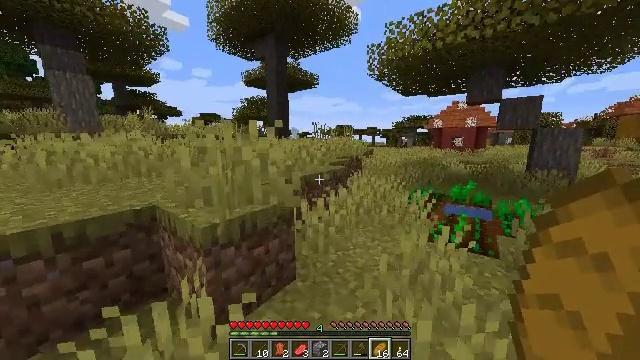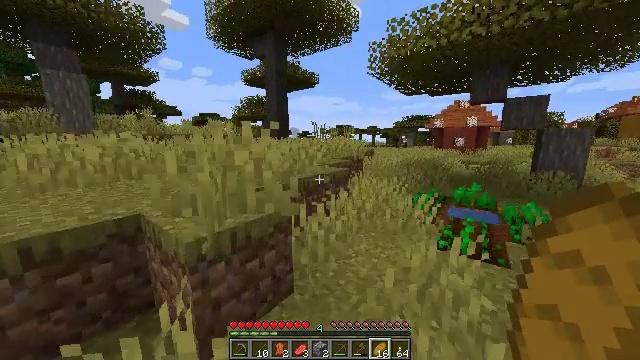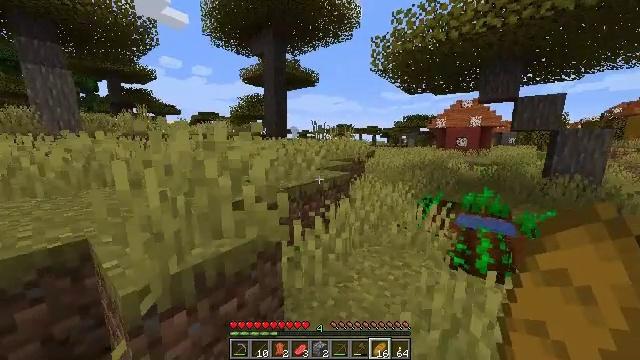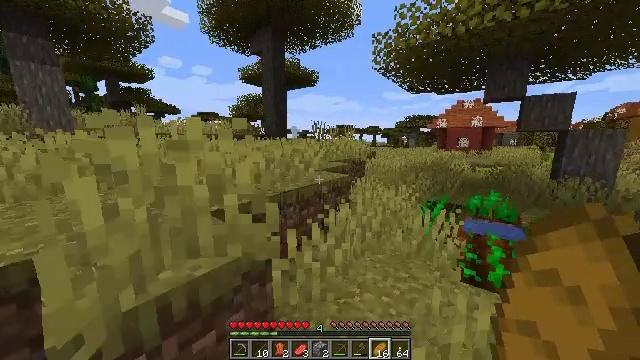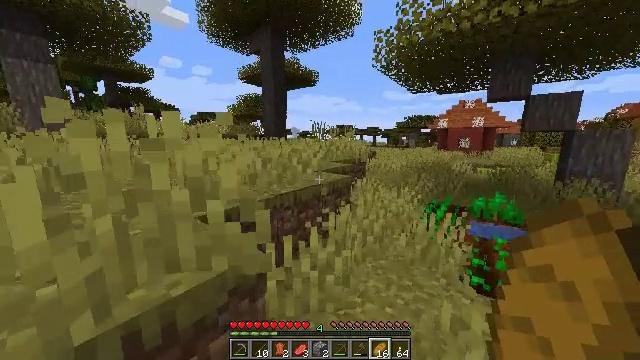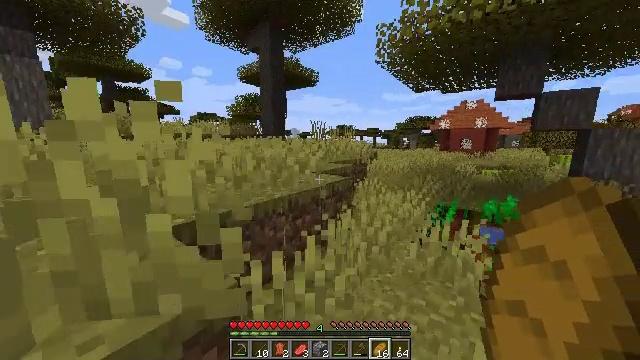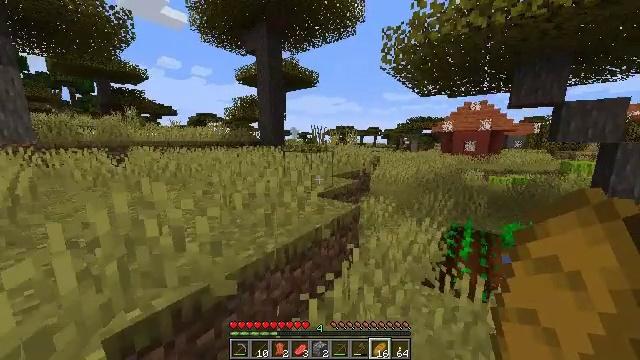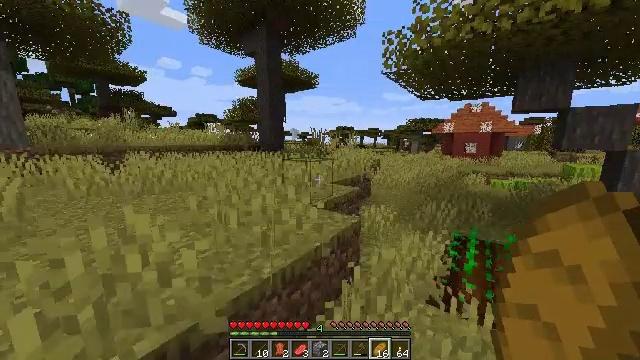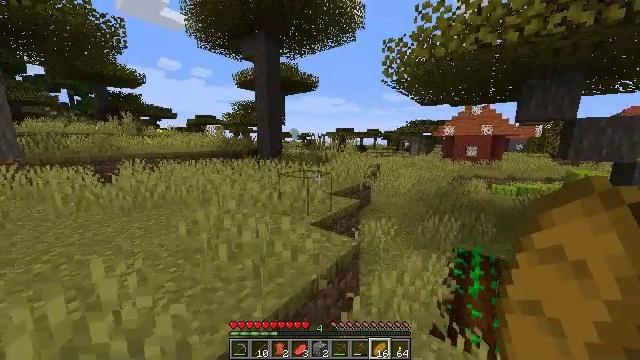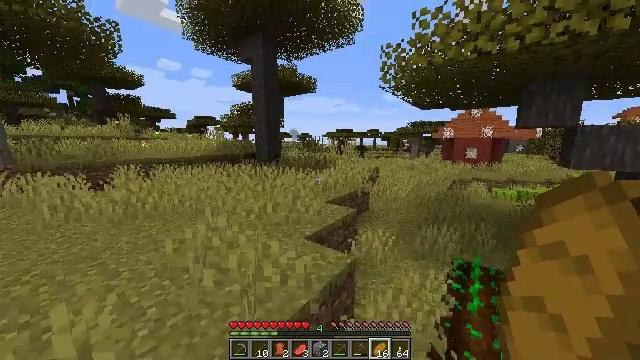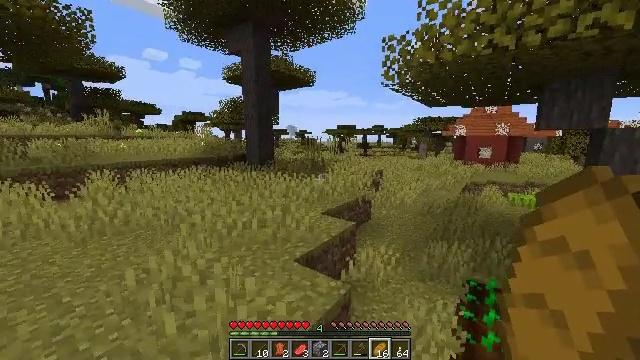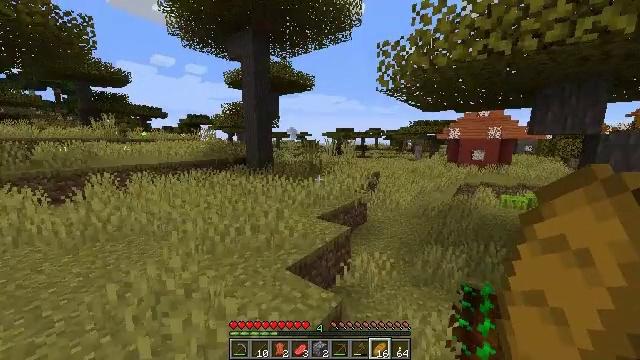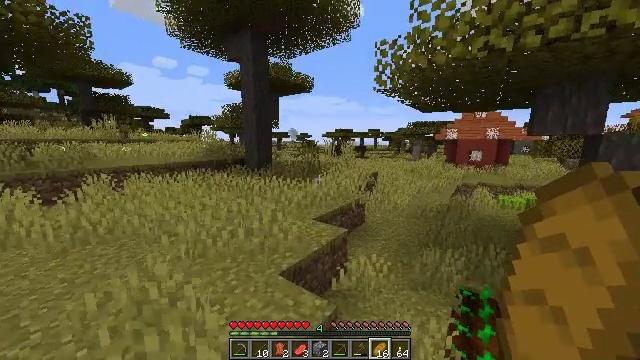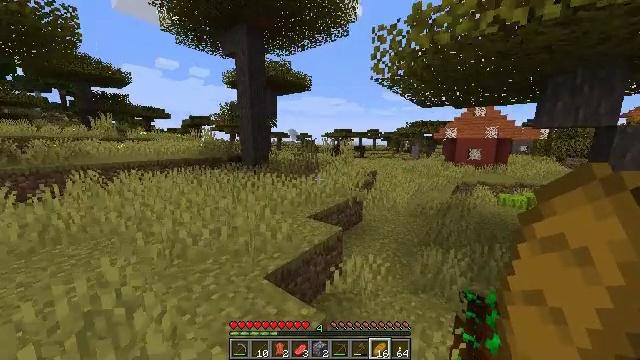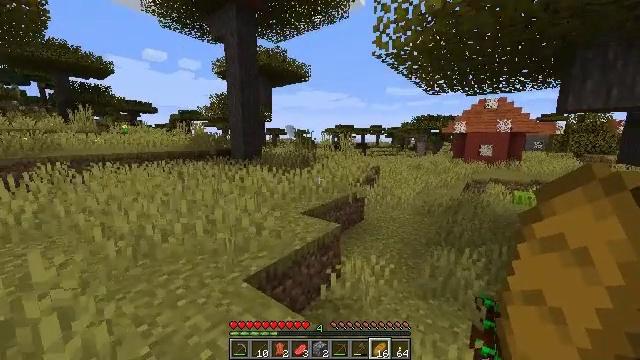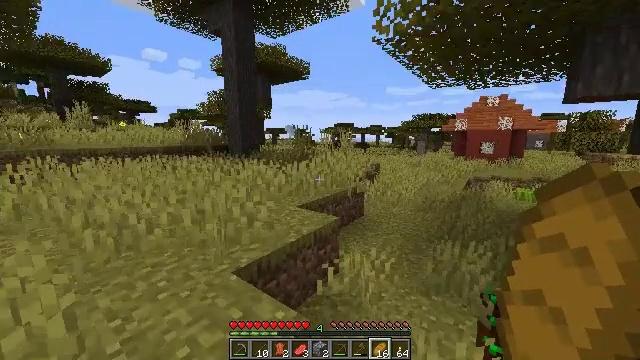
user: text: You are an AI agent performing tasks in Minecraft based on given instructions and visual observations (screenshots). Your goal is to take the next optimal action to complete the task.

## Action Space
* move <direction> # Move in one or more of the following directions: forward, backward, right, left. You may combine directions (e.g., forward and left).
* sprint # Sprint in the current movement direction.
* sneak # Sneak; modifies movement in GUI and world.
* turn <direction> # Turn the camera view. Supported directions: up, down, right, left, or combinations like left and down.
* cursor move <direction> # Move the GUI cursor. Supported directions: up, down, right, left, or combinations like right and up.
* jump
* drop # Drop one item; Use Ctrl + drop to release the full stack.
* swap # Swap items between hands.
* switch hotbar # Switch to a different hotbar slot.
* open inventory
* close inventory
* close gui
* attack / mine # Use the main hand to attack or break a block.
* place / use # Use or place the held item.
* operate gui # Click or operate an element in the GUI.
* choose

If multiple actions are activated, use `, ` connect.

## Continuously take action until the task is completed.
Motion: motion action
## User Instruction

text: Break the hay block to collect it.
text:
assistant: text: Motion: move forward, sprint
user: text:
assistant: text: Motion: move forward, sprint
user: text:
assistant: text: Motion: move forward, sprint
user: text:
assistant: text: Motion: move forward, sprint
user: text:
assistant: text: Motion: move forward, sprint
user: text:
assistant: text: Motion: move forward, sprint, jump
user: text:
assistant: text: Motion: move forward, sprint, jump
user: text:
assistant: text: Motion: move forward, sprint, jump
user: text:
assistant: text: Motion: move forward, sprint, jump
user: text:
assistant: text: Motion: move forward, sprint
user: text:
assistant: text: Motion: move forward, sprint
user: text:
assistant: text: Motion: move forward
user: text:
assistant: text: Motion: move forward
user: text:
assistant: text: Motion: move forward
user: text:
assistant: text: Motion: move forward
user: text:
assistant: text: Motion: move forward
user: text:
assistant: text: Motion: move forward
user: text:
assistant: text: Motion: move forward
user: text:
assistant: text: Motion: move forward
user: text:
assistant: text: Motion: move forward and move right
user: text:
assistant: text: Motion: move forward and move right
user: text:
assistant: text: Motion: move forward and move right, turn right
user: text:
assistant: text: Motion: move forward and move right, turn right
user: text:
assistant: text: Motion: move forward, turn right
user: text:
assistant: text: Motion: move forward, turn right
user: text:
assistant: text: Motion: move forward, turn right
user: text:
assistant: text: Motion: move forward, sprint, turn right
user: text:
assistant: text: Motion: move forward, sprint, turn right
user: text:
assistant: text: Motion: move forward, sprint
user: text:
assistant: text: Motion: move forward, sprint